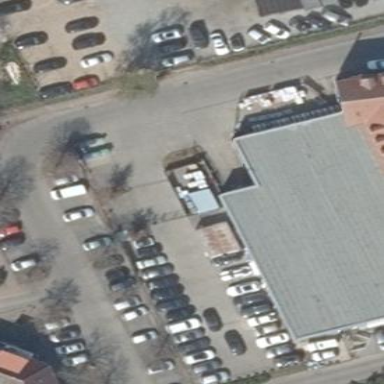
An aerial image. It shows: Parking area with surface.